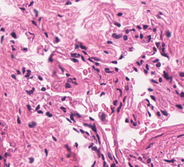
Tumor epithelial tissue: no
Tumor-associated stroma tissue: no
Normal tissue: yes